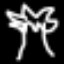
Label: palm tree